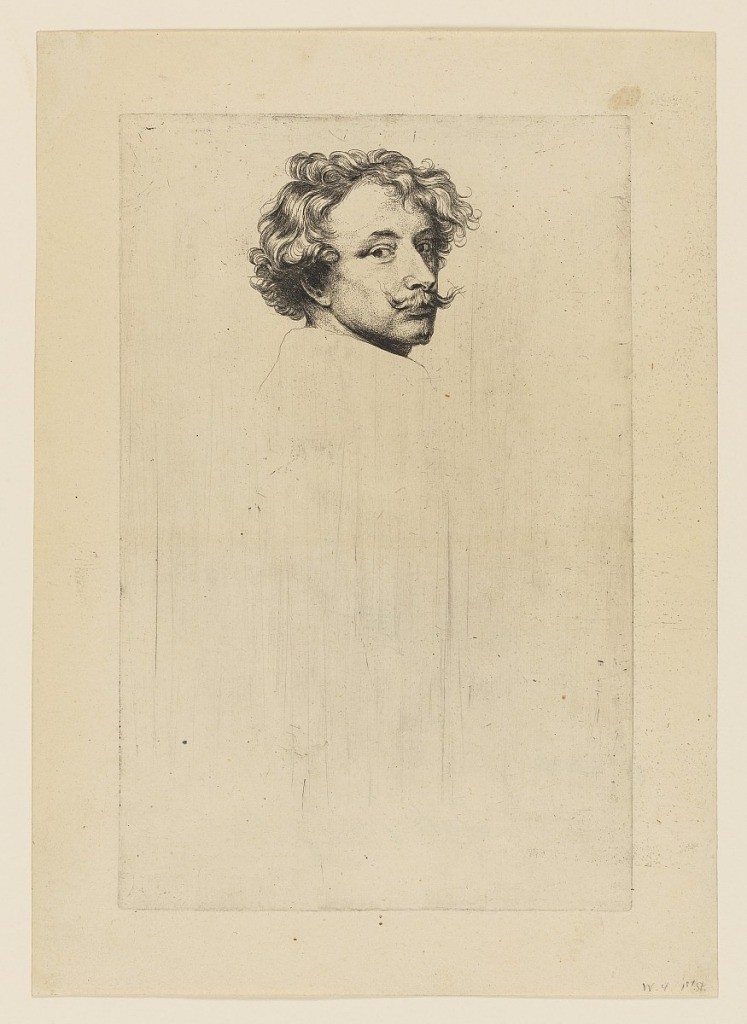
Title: Self-Portrait of Anthony van Dyck, from the Icones Principum Virorum
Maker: Anthony van Dyck, Netherlandish, 1599 – 1641
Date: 1633–1641
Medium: Etching on laid paper
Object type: Print
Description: Portrait, with the head alone etched, and with an indication of the collar. The head is turned toward the right, looking out at the spectator.